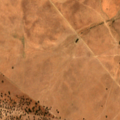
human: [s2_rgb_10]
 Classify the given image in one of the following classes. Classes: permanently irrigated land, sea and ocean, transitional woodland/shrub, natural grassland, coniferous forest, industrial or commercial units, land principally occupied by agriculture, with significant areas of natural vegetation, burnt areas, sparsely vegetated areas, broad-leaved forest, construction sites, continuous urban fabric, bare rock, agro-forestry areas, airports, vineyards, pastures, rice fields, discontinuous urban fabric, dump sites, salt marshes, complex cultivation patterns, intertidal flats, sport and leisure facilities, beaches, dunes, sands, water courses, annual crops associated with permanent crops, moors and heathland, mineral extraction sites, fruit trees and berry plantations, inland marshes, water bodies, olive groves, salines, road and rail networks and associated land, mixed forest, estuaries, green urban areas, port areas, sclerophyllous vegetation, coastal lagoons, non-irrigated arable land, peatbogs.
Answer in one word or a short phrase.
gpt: non-irrigated arable land, agro-forestry areas